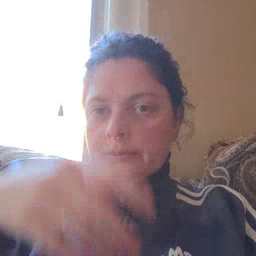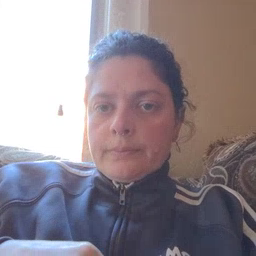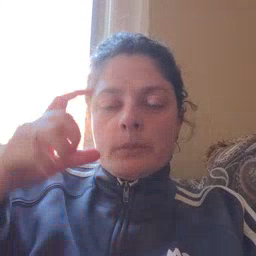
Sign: moon